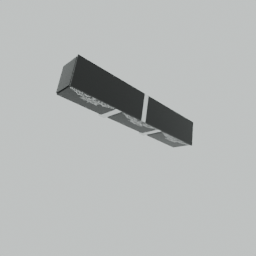
Label: furniture